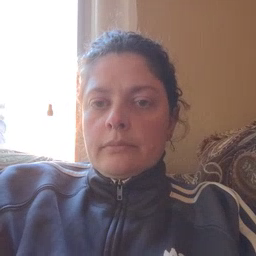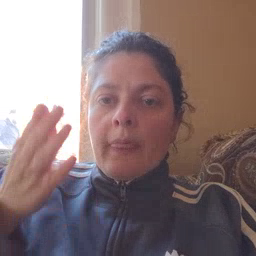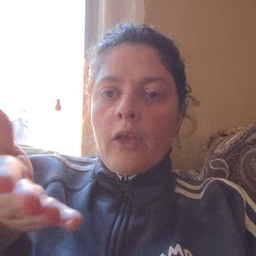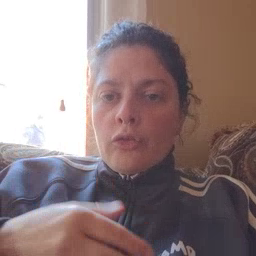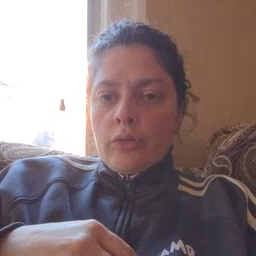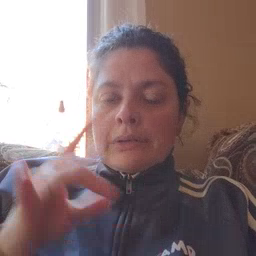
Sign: there